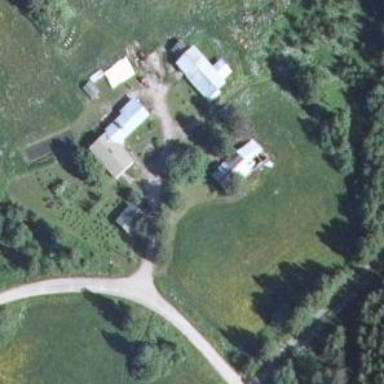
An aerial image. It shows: Farmyard area.